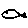
Label: fish